Question: let us consider following Page :
<URL>
paragraph 2.3 The Discrete S Transform
let say that we have sampled version of signal x, and given sampling frequency fs,i have calculated discrete Fourier transform using following code
'''
function y=DFT(x);
N=length(x);
D=zeros(N,N);
for k=1:N
for n=1: N
D(k,n)=exp((-j*(k-1)*2*pi*(n-1))/N);
end
end
y=D*x'/N;
end
'''
and started to estimate discrete S transform
'''
function [S]=discrete_s_transform(x,fs);
%compute discrete s transform
%fs-sampling frequency
N=length(x); % length of signal
T=1/fs; % sampling period
Y=DFT(X);
'''
how can i continue related to this part ?

clearly loops are not problem to implement,just they go from 1 to N instead of 0 to N-1 because of matlab vectors are 1 based,but what about main code?multiplication to exponential? coudl you please help me to finish S transform ?
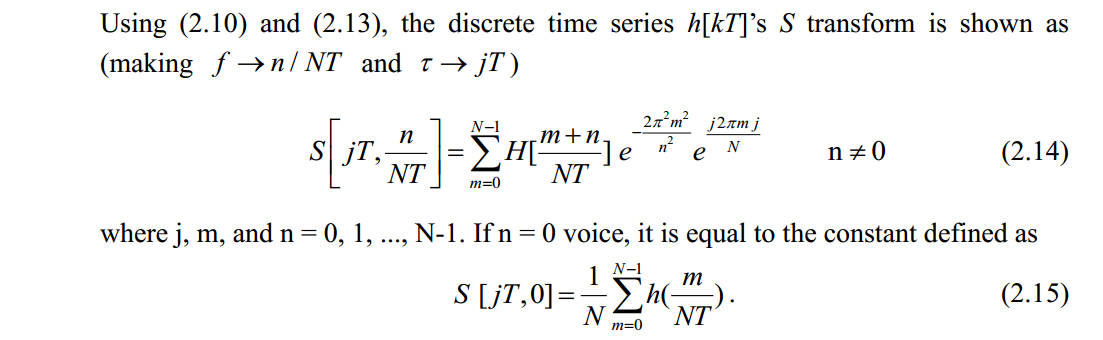
Answer: Your sum depends only on so I assume that other parameters as well as function 'H((m+n)/(NT))' are defined. Via for-loops the simplest one is:
'''
function [S]=discrete_s_transform(x);
N=length(x); % length of signal
S=0;
m=0;
for i=1:N
S=S+H((m+n)/(NT))*exp(a)*exp(b*m/N);
m=m+1;
end
'''
Hope that helps!